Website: lowes
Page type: customer-info-address
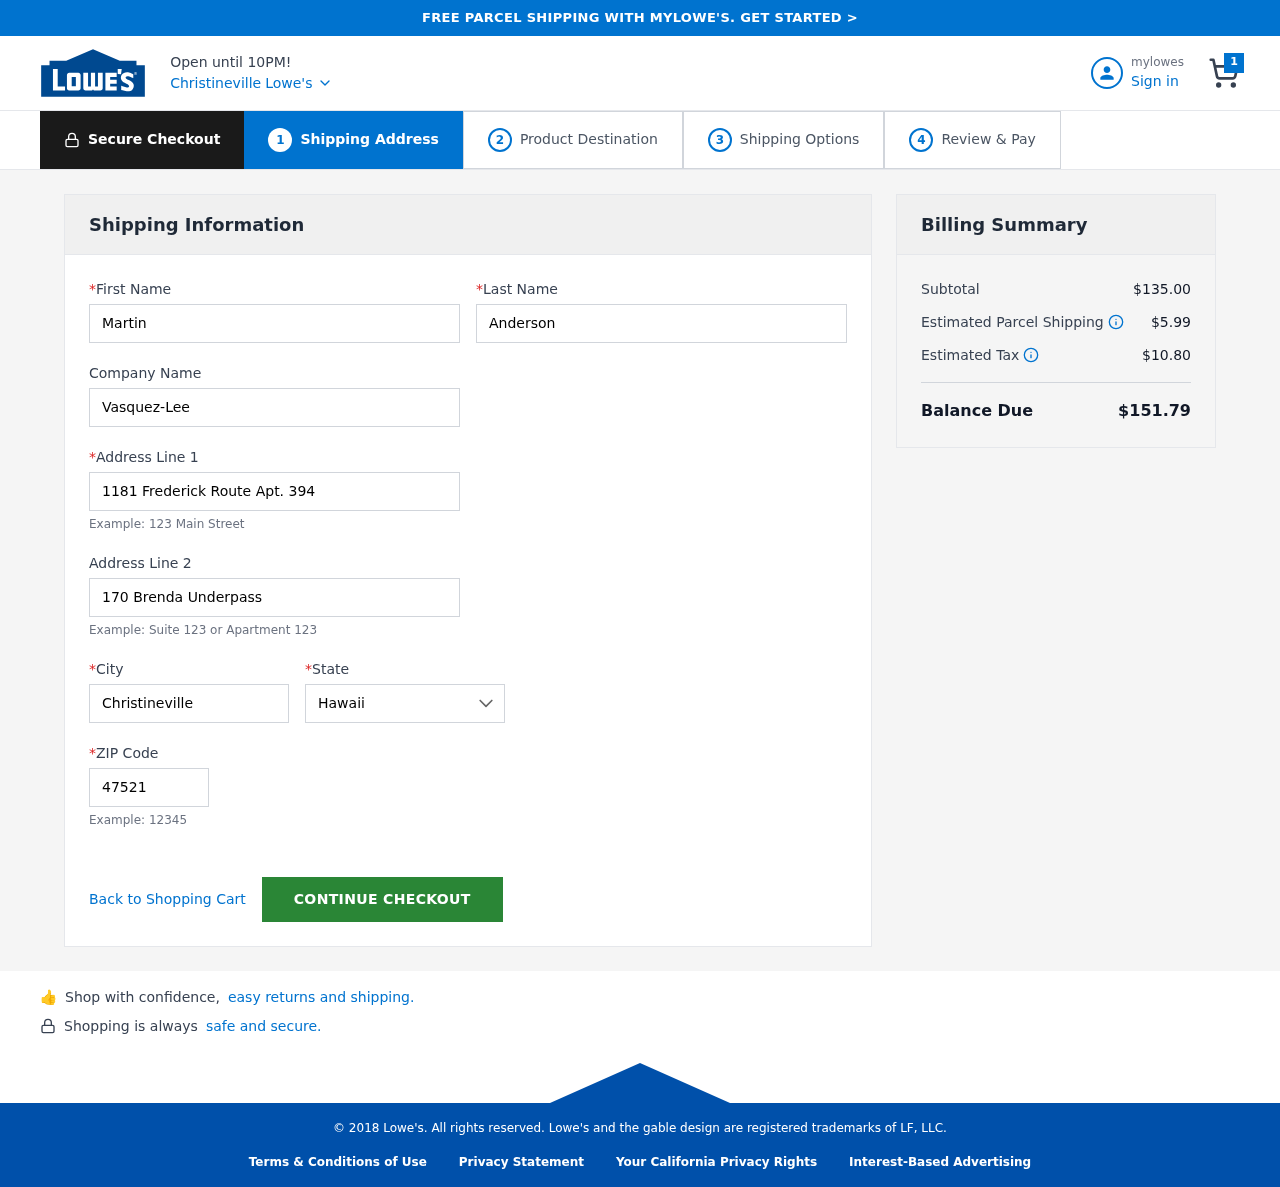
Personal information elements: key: PII_CITY
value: Christineville
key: PII_COMPANY
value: Vasquez-Lee
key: PII_FIRSTNAME
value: Martin
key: PII_LASTNAME
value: Anderson
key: PII_POSTCODE
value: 47521
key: PII_STATE
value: Hawaii
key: PII_STREET
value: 1181 Frederick Route Apt. 394
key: PII_STREET2
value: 170 Brenda Underpass
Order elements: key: ORDER_NUM_ITEMS
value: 1
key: ORDER_SUBTOTAL
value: $135.00
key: ORDER_SHIPPING_COST
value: $5.99
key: ORDER_TAX
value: $10.80
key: ORDER_TOTAL
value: $151.79